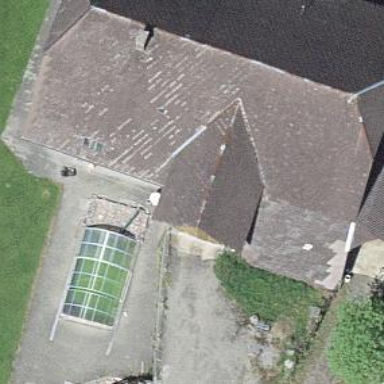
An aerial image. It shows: Farm building.